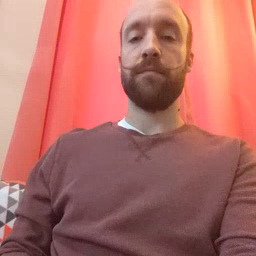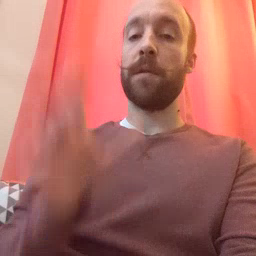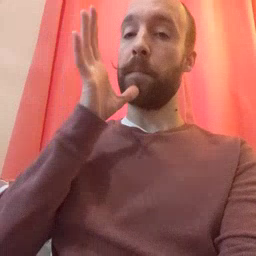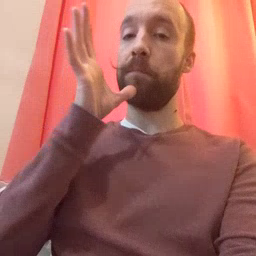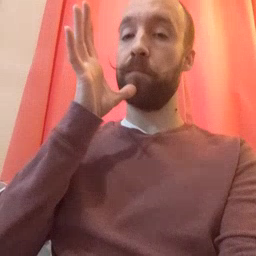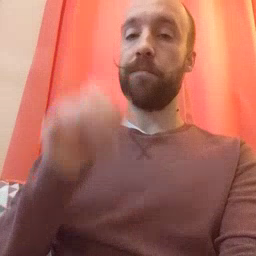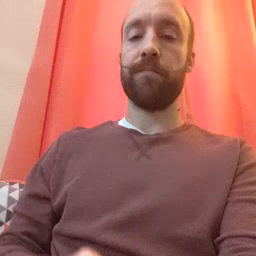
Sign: mom